Aerial crown-view tile of a tropical tree (Barro Colorado Island, Panama), acquired 20250715:
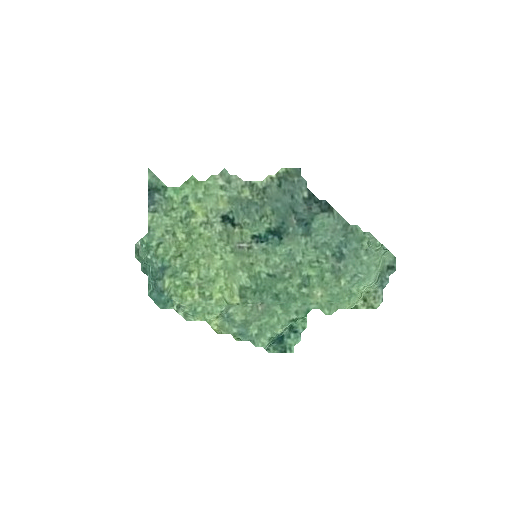
Species: Jacaranda copaia
GBIF accepted scientific name: Jacaranda copaia
Crown area: 47.839 m²